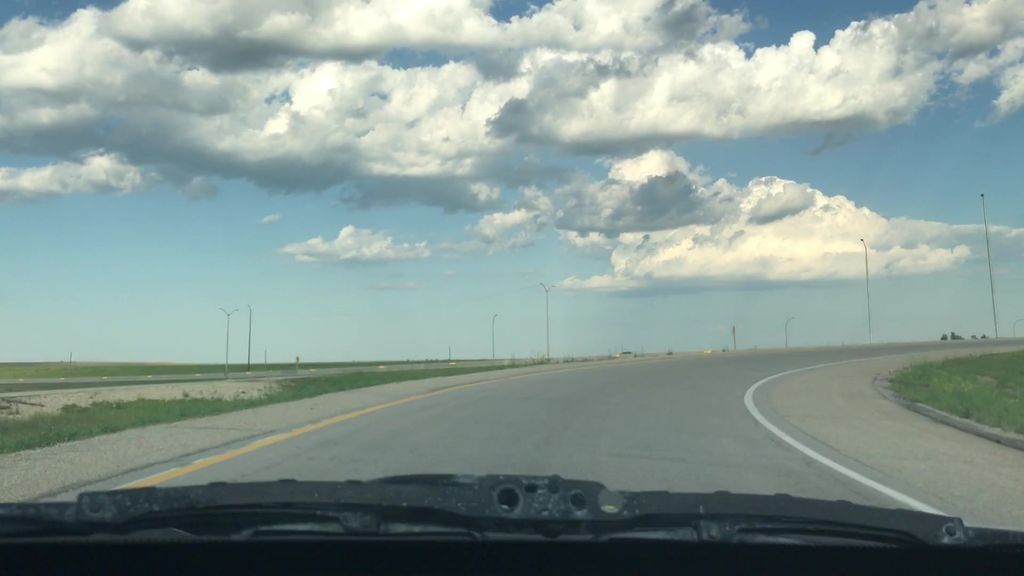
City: winnipeg